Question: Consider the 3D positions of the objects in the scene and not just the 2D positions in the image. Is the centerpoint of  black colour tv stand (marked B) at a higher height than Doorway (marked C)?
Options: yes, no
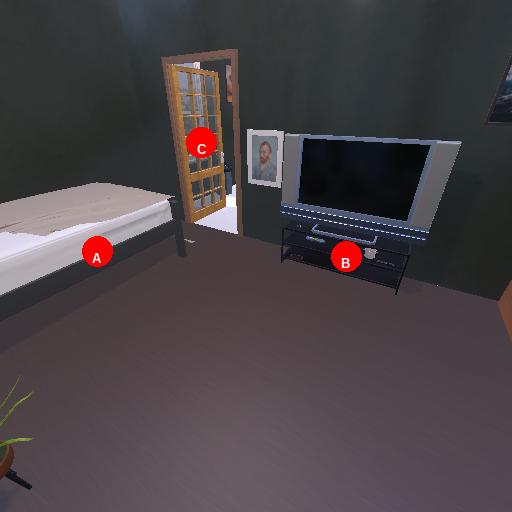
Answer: yes